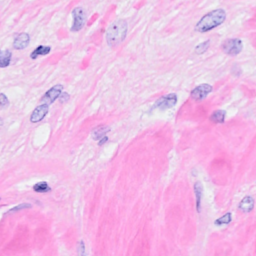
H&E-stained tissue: Breast